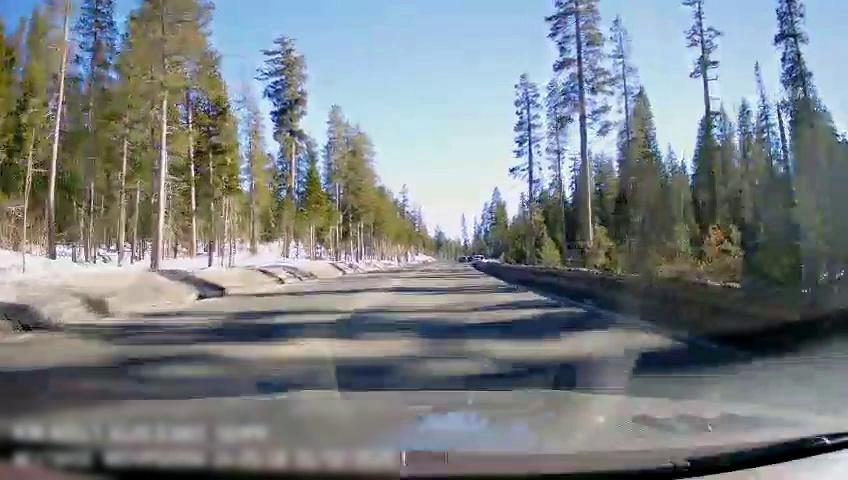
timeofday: Day
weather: Snowy
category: Drivable Space